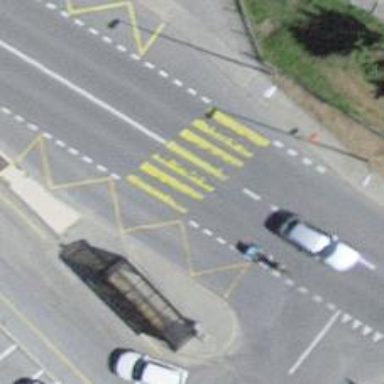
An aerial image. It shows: Zebra crossing on the road.